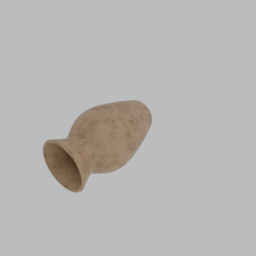
Label: decoration